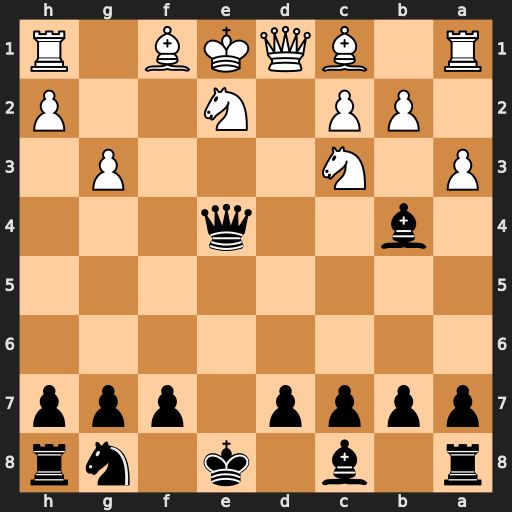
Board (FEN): r1b1k1nr/pppp1ppp/8/8/1b2q3/P1N3P1/1PP1N2P/R1BQKB1R
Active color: b
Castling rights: KQkq
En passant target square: -
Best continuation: Bxc3+ bxc3 Qxh1